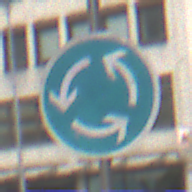
Verkehrszeichen: Kreisverkehr
Umgebung: Outdoor, Urban
Tageszeit: Midday
Wetter: Overcast
Licht: Natural
Jahreszeit: NotSpecified
Kontrast: LowContrast